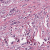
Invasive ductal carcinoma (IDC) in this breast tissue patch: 1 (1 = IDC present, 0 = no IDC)